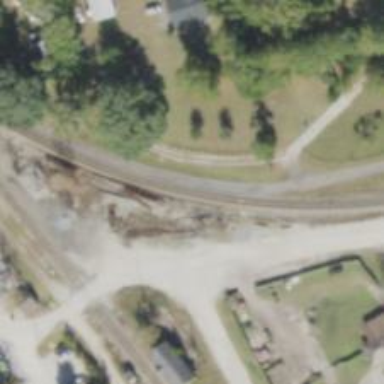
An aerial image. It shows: Railway track.